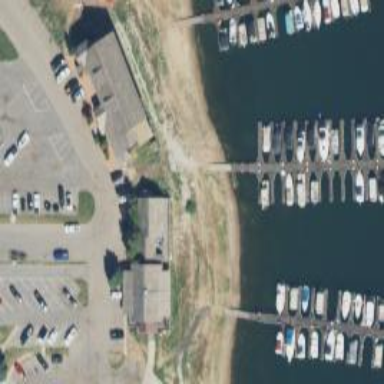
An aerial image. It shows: Marina area for leisure land.